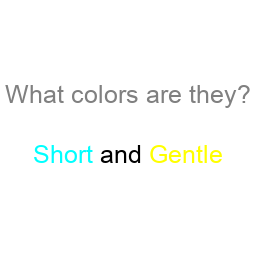
Color: cyan, yellow
Background color: white
Question text color: gray